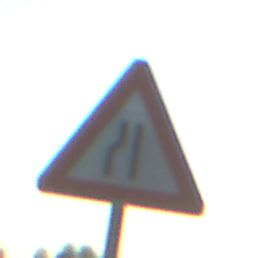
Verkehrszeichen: EinseitigVerengteFahrbahnLinks
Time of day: SunriseSunset
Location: Outdoor (RoadRail)
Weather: Clear
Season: NotSpecified
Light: Natural